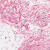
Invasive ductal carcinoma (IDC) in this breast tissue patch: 0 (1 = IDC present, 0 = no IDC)